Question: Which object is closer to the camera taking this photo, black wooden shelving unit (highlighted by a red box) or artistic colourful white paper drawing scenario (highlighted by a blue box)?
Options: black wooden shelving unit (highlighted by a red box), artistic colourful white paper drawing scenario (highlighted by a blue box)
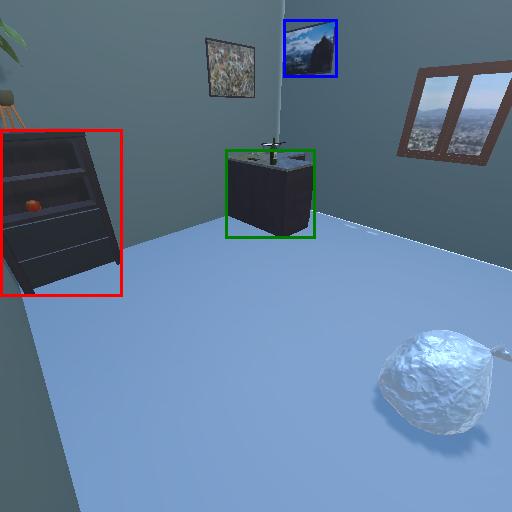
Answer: black wooden shelving unit (highlighted by a red box)